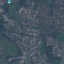
Land use / land cover: Residential